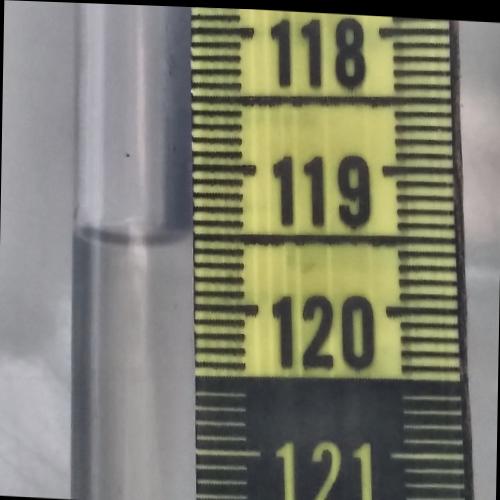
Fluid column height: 119.5 cm